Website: macys
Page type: customer-info-address
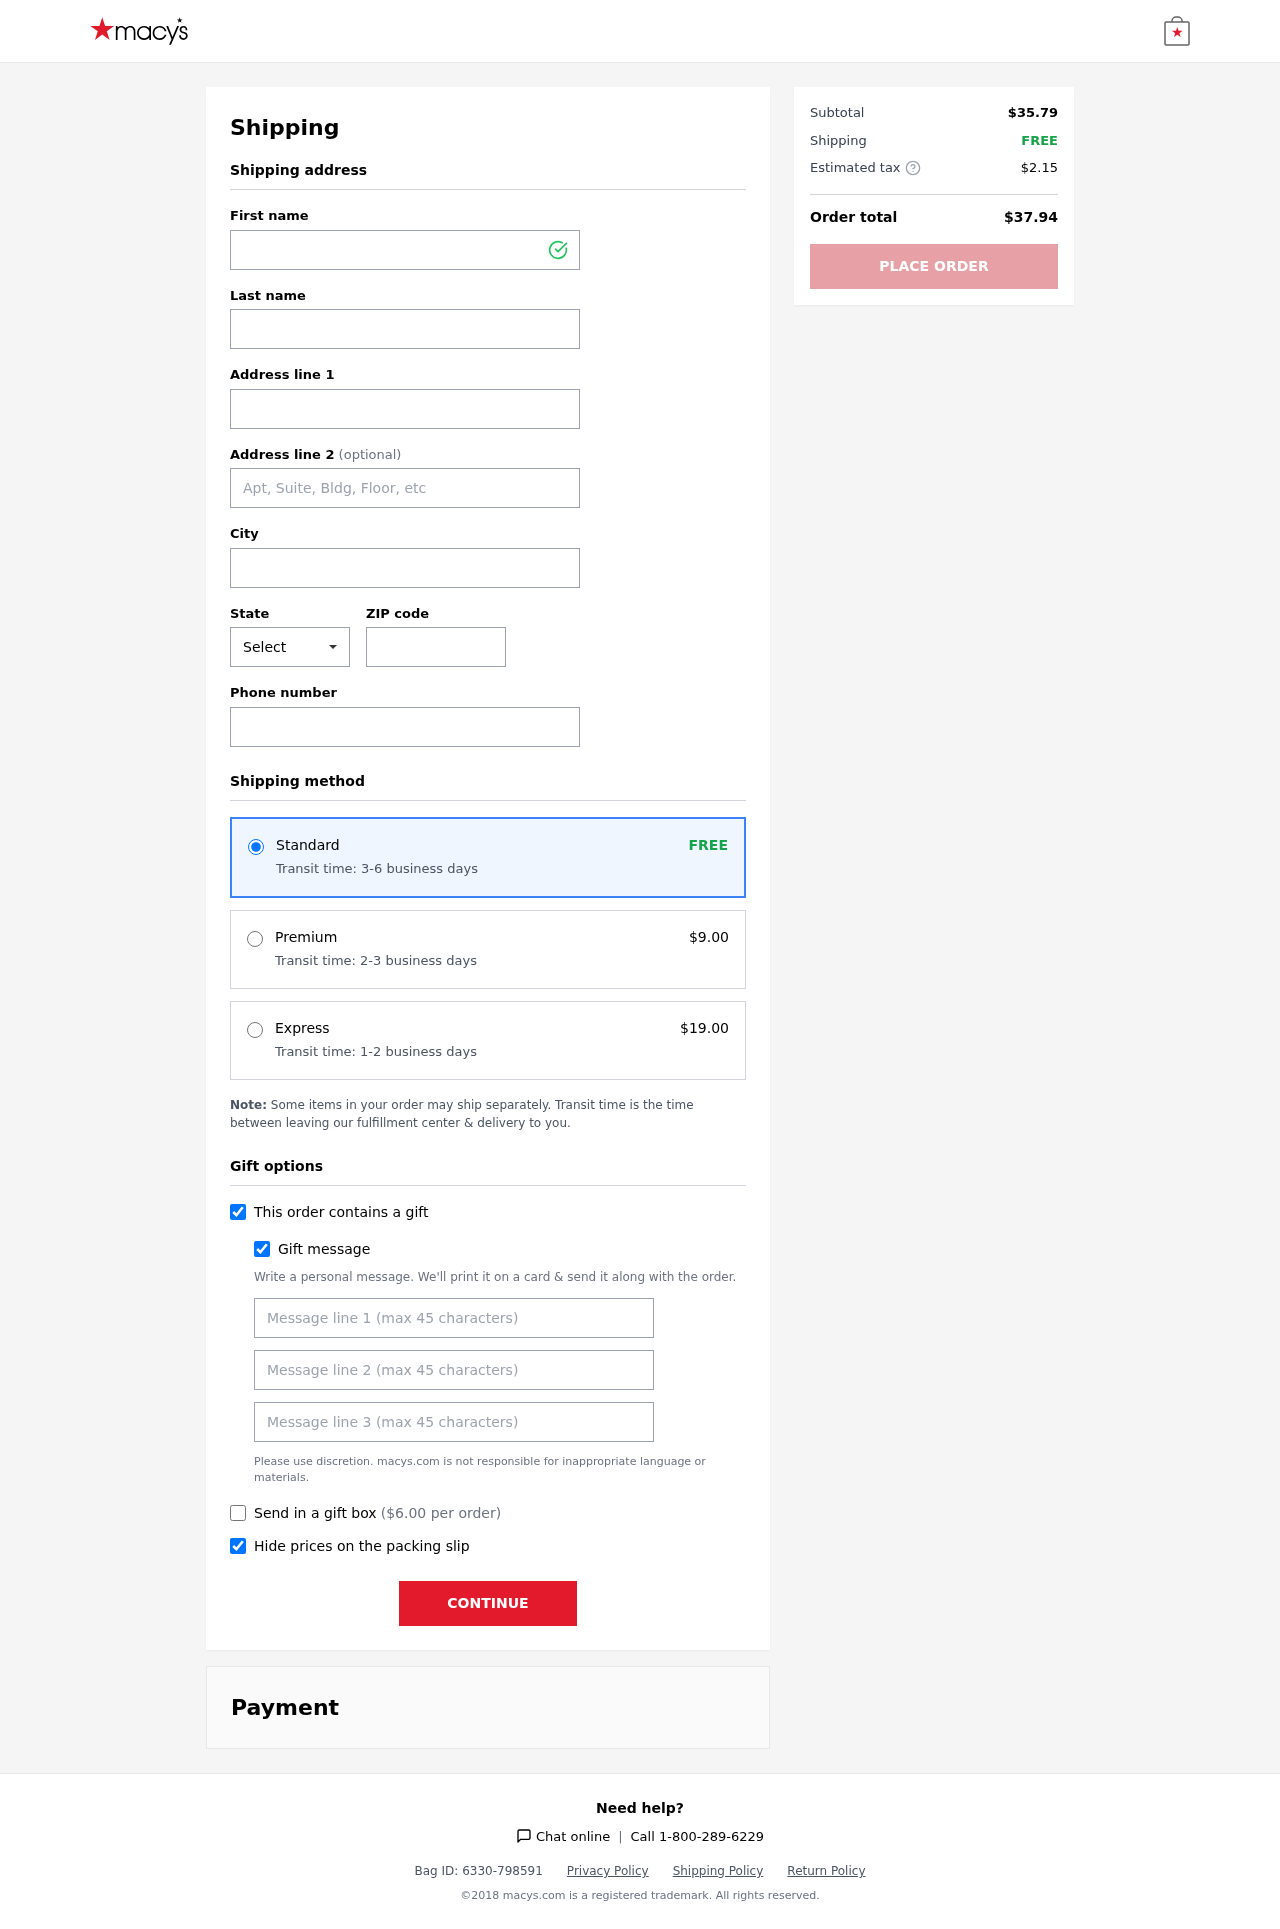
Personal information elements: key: PII_CITY
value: Omarton
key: PII_FIRSTNAME
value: Alyssa
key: PII_GIFT_MESSAGE
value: Happy housewarming, Toni! I thought this soft bath rug in a sunny yellow would brighten up your new space and make those cozy mornings even better. Enjoy snuggling your toes into it!   Alyssa
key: PII_LASTNAME
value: Woods
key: PII_PHONE
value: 6835722587
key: PII_POSTCODE
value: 18406
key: PII_STATE_ABBR
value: ME
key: PII_STREET
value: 4660 Megan Villages Apt. 176
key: PII_STREET2
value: Suite 709
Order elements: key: ORDER_SHIPPING_STANDARD
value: FREE
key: ORDER_SHIPPING_STANDARD_TIME
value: Transit time: 3-6 business days
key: ORDER_SHIPPING_PREMIUM
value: $9.00
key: ORDER_SHIPPING_PREMIUM_TIME
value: Transit time: 2-3 business days
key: ORDER_SHIPPING_EXPRESS
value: $19.00
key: ORDER_SHIPPING_EXPRESS_TIME
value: Transit time: 1-2 business days
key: ORDER_GIFT_BOX_FEE
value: $6.00
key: ORDER_SUBTOTAL
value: $35.79
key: ORDER_SHIPPING_COST
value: FREE
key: ORDER_TAX
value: $2.15
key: ORDER_TOTAL
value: $37.94